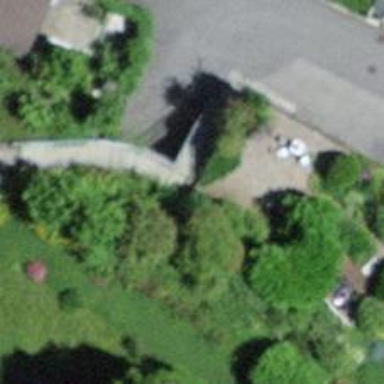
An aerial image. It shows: Set of concrete steps.